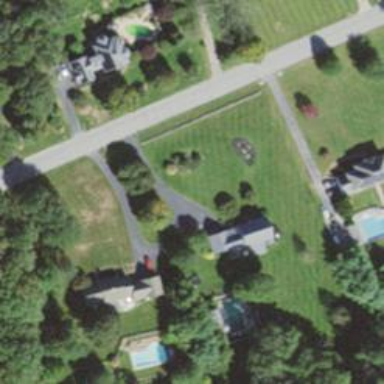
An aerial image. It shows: Residential driveway serving as service road.